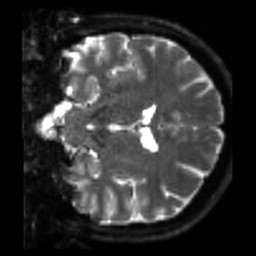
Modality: sbref
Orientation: coronal
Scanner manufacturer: siemens
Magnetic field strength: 3 T
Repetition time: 4 s
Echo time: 0.0594 s